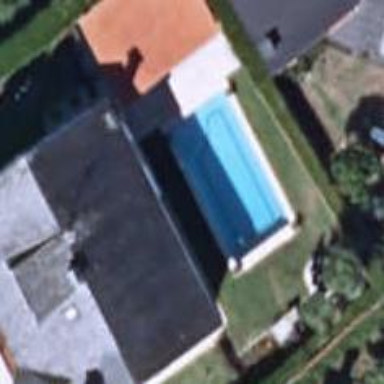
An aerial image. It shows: Swimming pool located in leisure land.